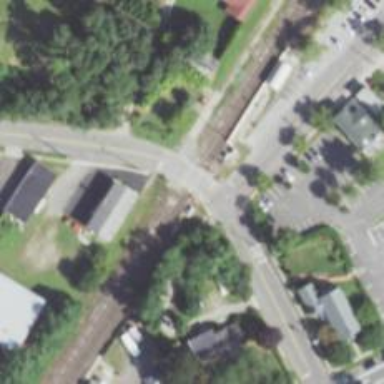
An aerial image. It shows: Railway crossing.